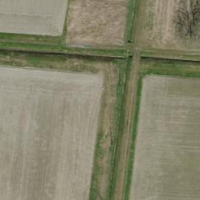
EUNIS habitat code: 52
Species observed at this site:
Corvus corone